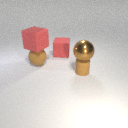
small brown rubber cylinder below large brown metal sphere